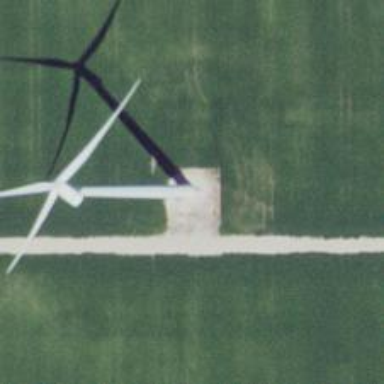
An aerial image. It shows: Wind generator using wind turbines of horizontal axis.